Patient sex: M
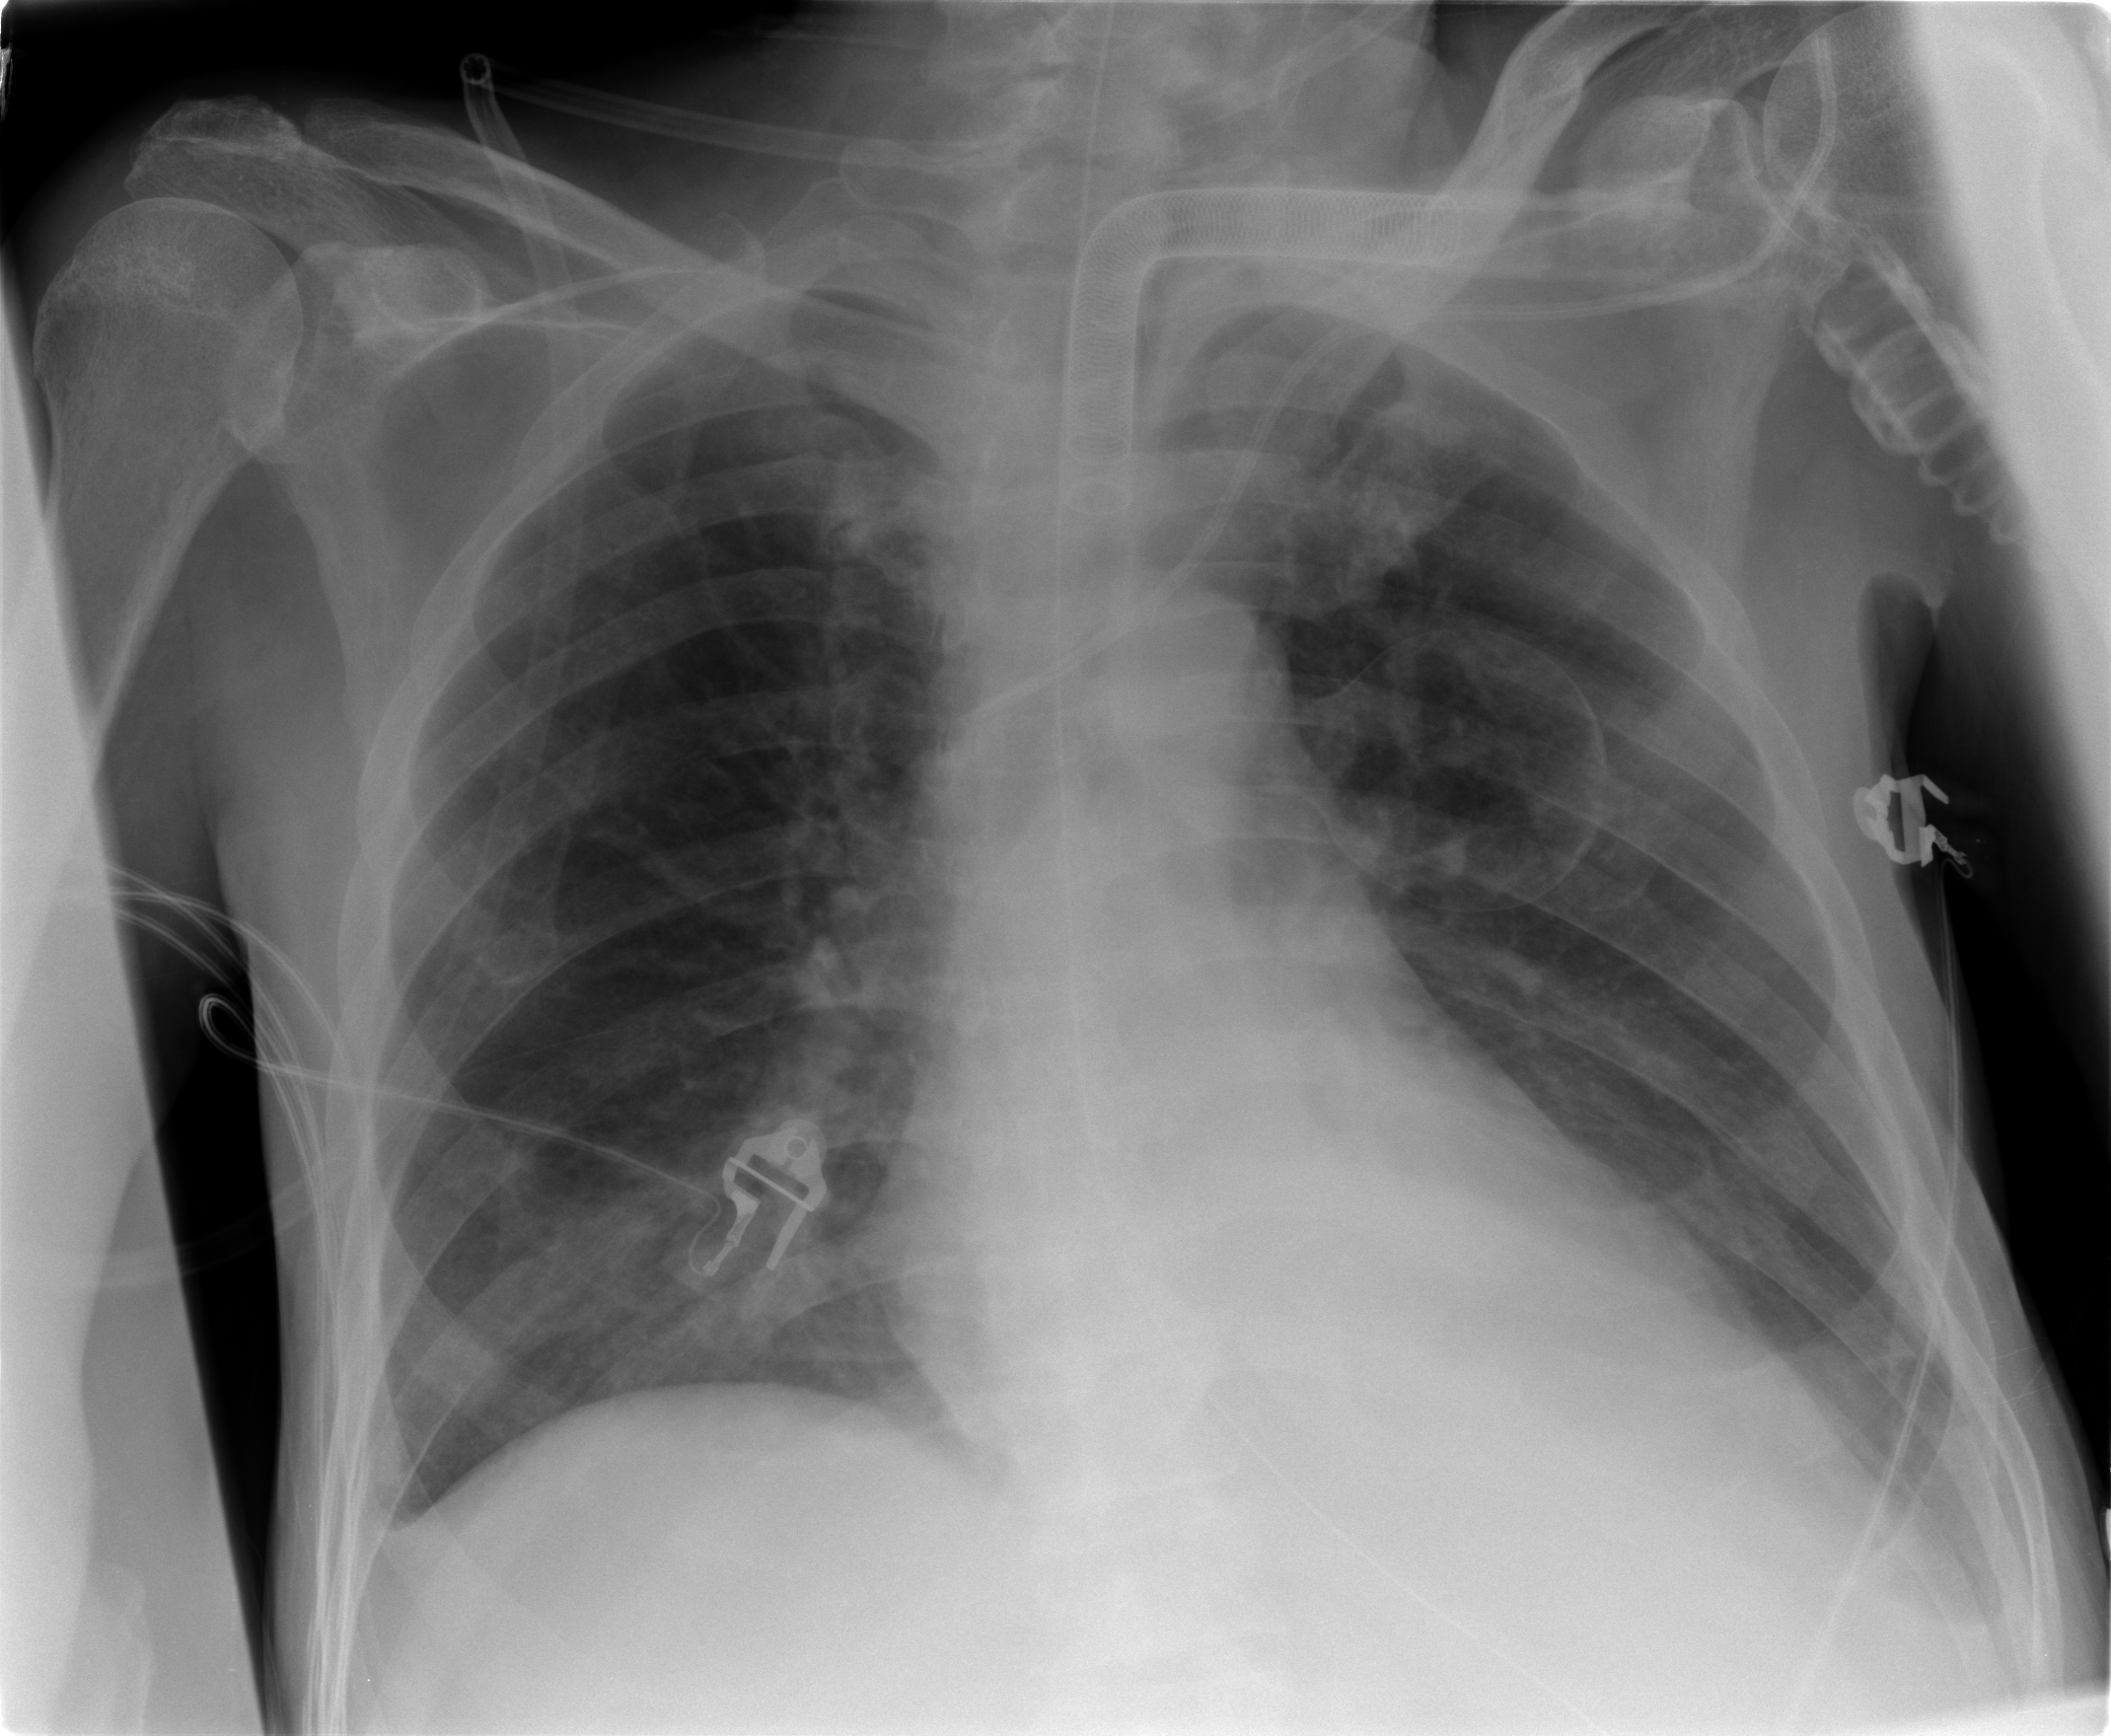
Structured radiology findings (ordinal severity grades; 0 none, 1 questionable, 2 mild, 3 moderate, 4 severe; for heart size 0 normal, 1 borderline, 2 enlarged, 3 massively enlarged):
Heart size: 2
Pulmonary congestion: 0
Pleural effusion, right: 2
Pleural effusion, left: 2
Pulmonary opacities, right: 0
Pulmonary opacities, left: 0
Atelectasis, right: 1
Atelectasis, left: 2